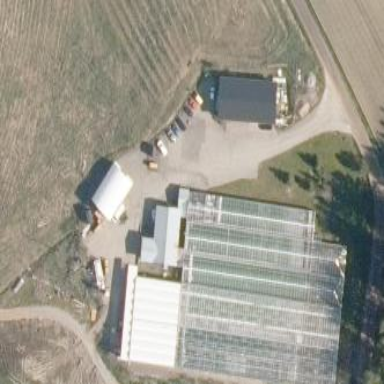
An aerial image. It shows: Greenhouse.